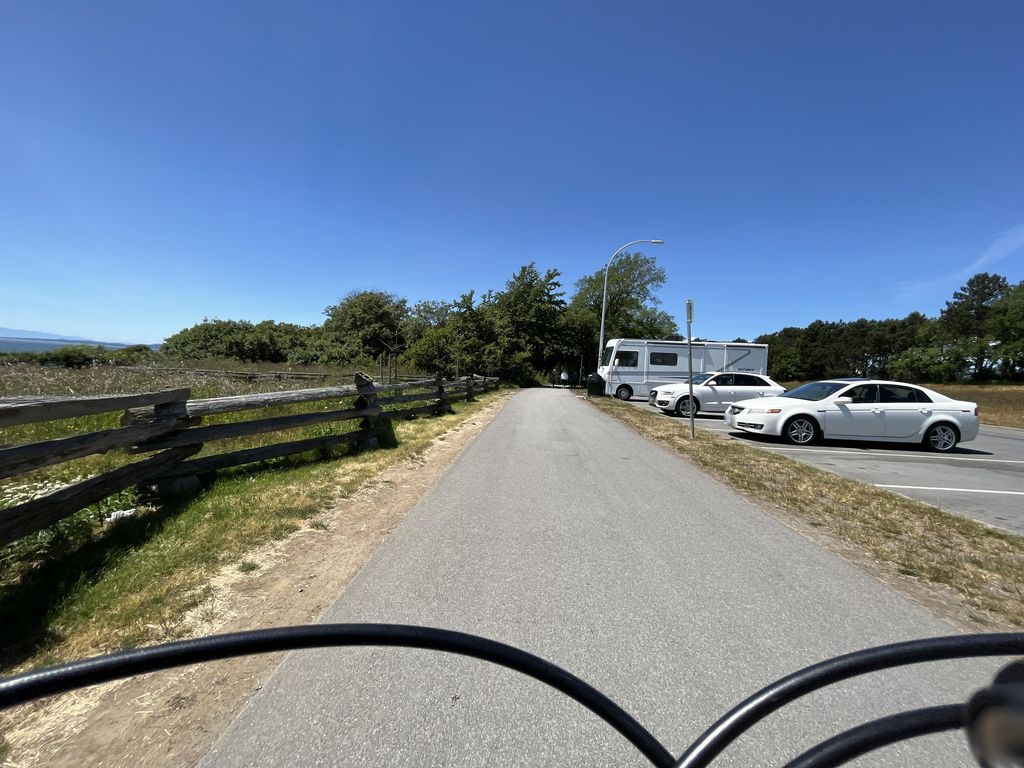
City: victoria